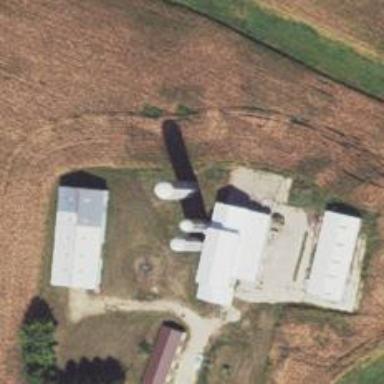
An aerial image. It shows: Silo.